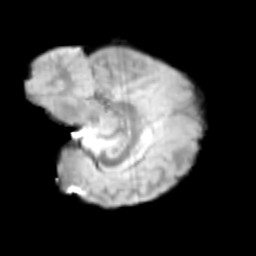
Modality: T2w
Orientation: sagittal
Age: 11
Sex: male
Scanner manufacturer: siemens
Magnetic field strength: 3 T
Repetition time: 3.8 s
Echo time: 0.07 s